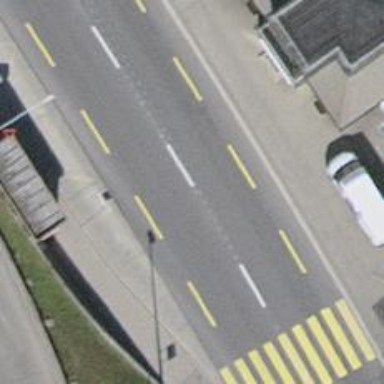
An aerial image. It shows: Trolleybus stop position for public transport.